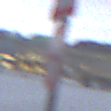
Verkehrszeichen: Ueberholverbot
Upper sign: Lichtzeichenanlage
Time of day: MorningAfternoon
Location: Outdoor (Urban)
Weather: Overcast
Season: NotSpecified
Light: Natural